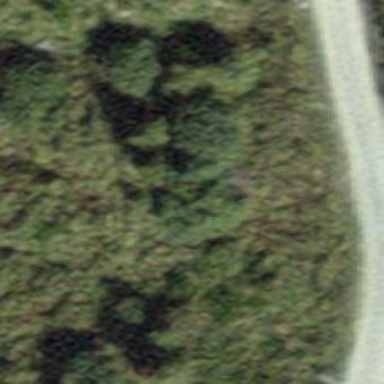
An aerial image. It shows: Forest area.